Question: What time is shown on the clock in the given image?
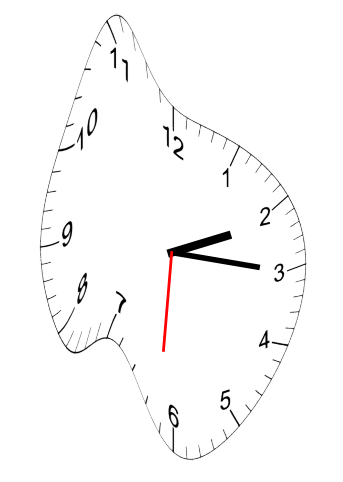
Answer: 02:15:31